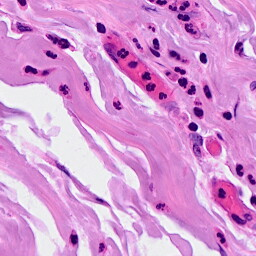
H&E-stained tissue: Breast